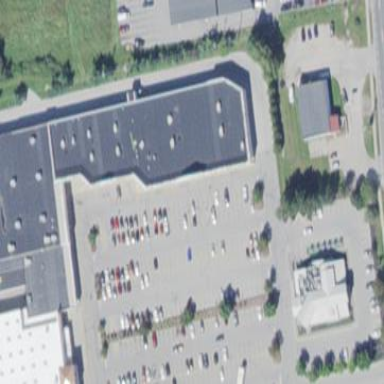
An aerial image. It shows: Retail building.